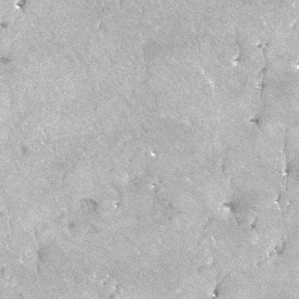
Label: frost